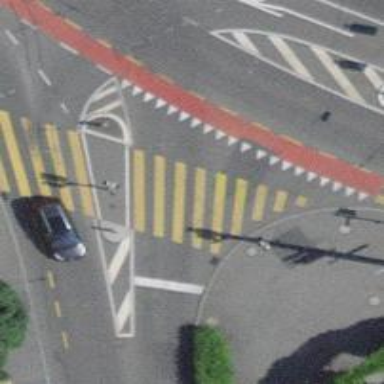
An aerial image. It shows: Kerb barrier.